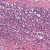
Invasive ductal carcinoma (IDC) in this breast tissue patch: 1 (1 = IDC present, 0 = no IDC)